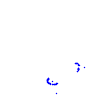
Particle: kaon